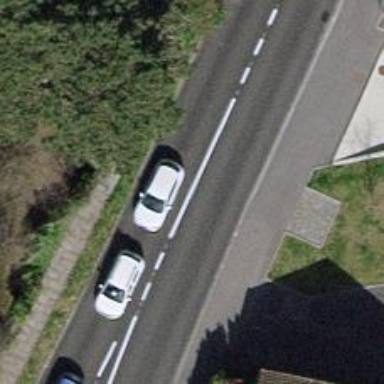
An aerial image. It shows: Secondary road with asphalt surface. Both sides of the road have sidewalks and there is cycle lane on the left.